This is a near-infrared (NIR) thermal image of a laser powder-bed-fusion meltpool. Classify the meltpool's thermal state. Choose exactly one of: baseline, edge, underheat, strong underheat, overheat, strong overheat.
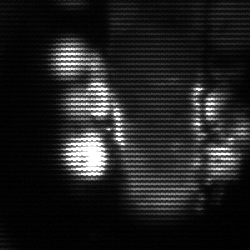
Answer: strong underheat